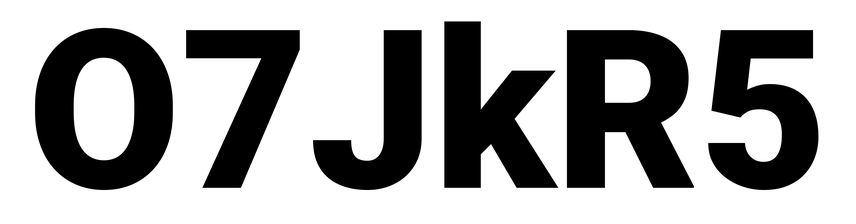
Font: Roboto_Black